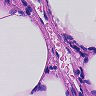
Metastatic tissue present: no